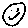
Label: smiley face